Interaction volume radius: 10 \u00c5
Interaction volume height: 15 \u00c5
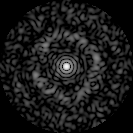
Disorder parameter: 0.8677